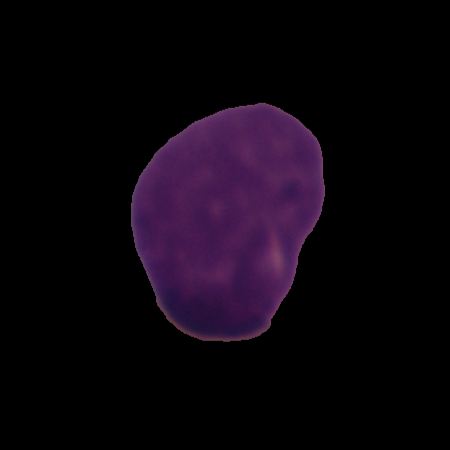
Label: healthy